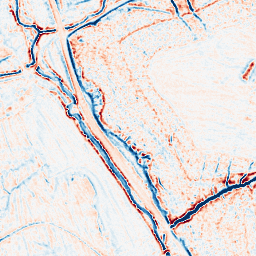
Category: edge_preserving
Decomposition family: bilateral
Decomposition parameters: d: 9
sigma_color: 75
sigma_space: 150
Upsampling method: cubic_mitchell
Upsampling parameters: scale: 8
Upsampling scale: 8